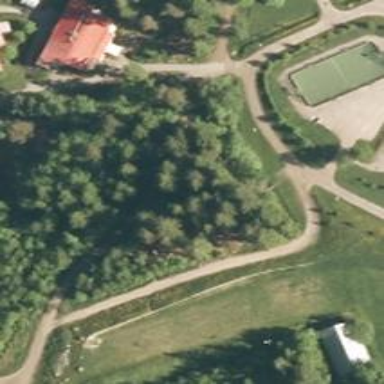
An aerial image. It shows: Disc golf hole.